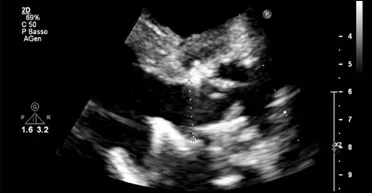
(D) postoperative 2D TEE showing a residual minimal stump (arrow) on the mitral prosthesis.
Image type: radiology (ultrasound)